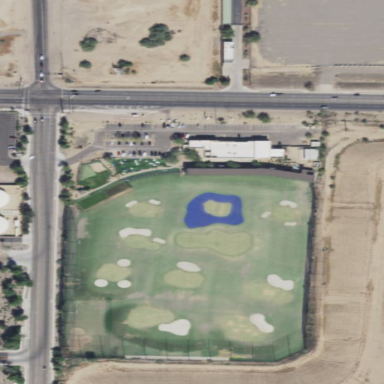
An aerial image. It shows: Grassy area designated for driving range golf.